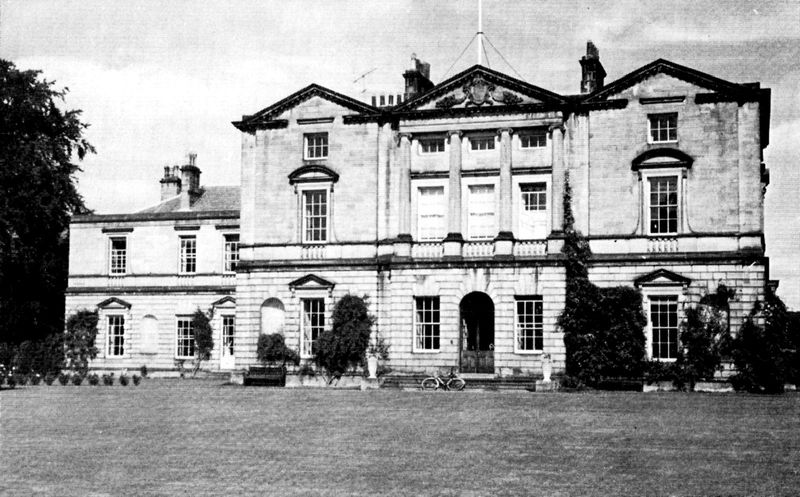
Titel: Northumberland, Bywell Park
Künstler: James Paine II
Standort: (GB England Northumberland) (EU - GB - England - Northumberland)
Schlagwörter: baum, bäume, dreieck, landschaft, fenster, schwarz, säule, säulen, tür, weiss, dach, gebäude, haus, park, rasen, schloss, wiese, haube, architektur, steine, klassizismus, kamin, schornstein, garten, balkon, bogen, fassade, pflaster, giebel, türe, bank, pilaster, rundbogen, treppe, stufen, tor, foto, fotografie, eingang, wohnhaus, sprossen, palast, stockwerk, balustrade, schwarz weiss, arkaden, fahrrad, portal, wappen, villa, sims, gesims, mittelschiff, efeu, klinker, risalit, voluten, anwesen, herrensitz, landhaus, buchs, fasssade, klassizistisch, rondell, gesimse, rustica, villa rustica, ville, gsims